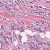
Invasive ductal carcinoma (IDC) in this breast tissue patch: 1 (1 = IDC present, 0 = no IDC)